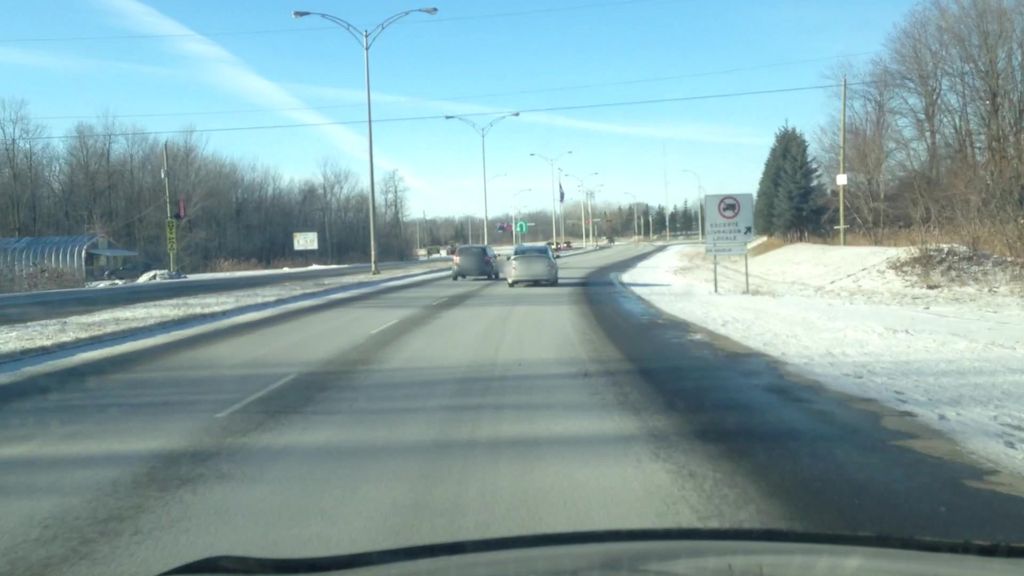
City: montreal